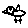
Label: bird